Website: crate-barrel
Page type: gifting
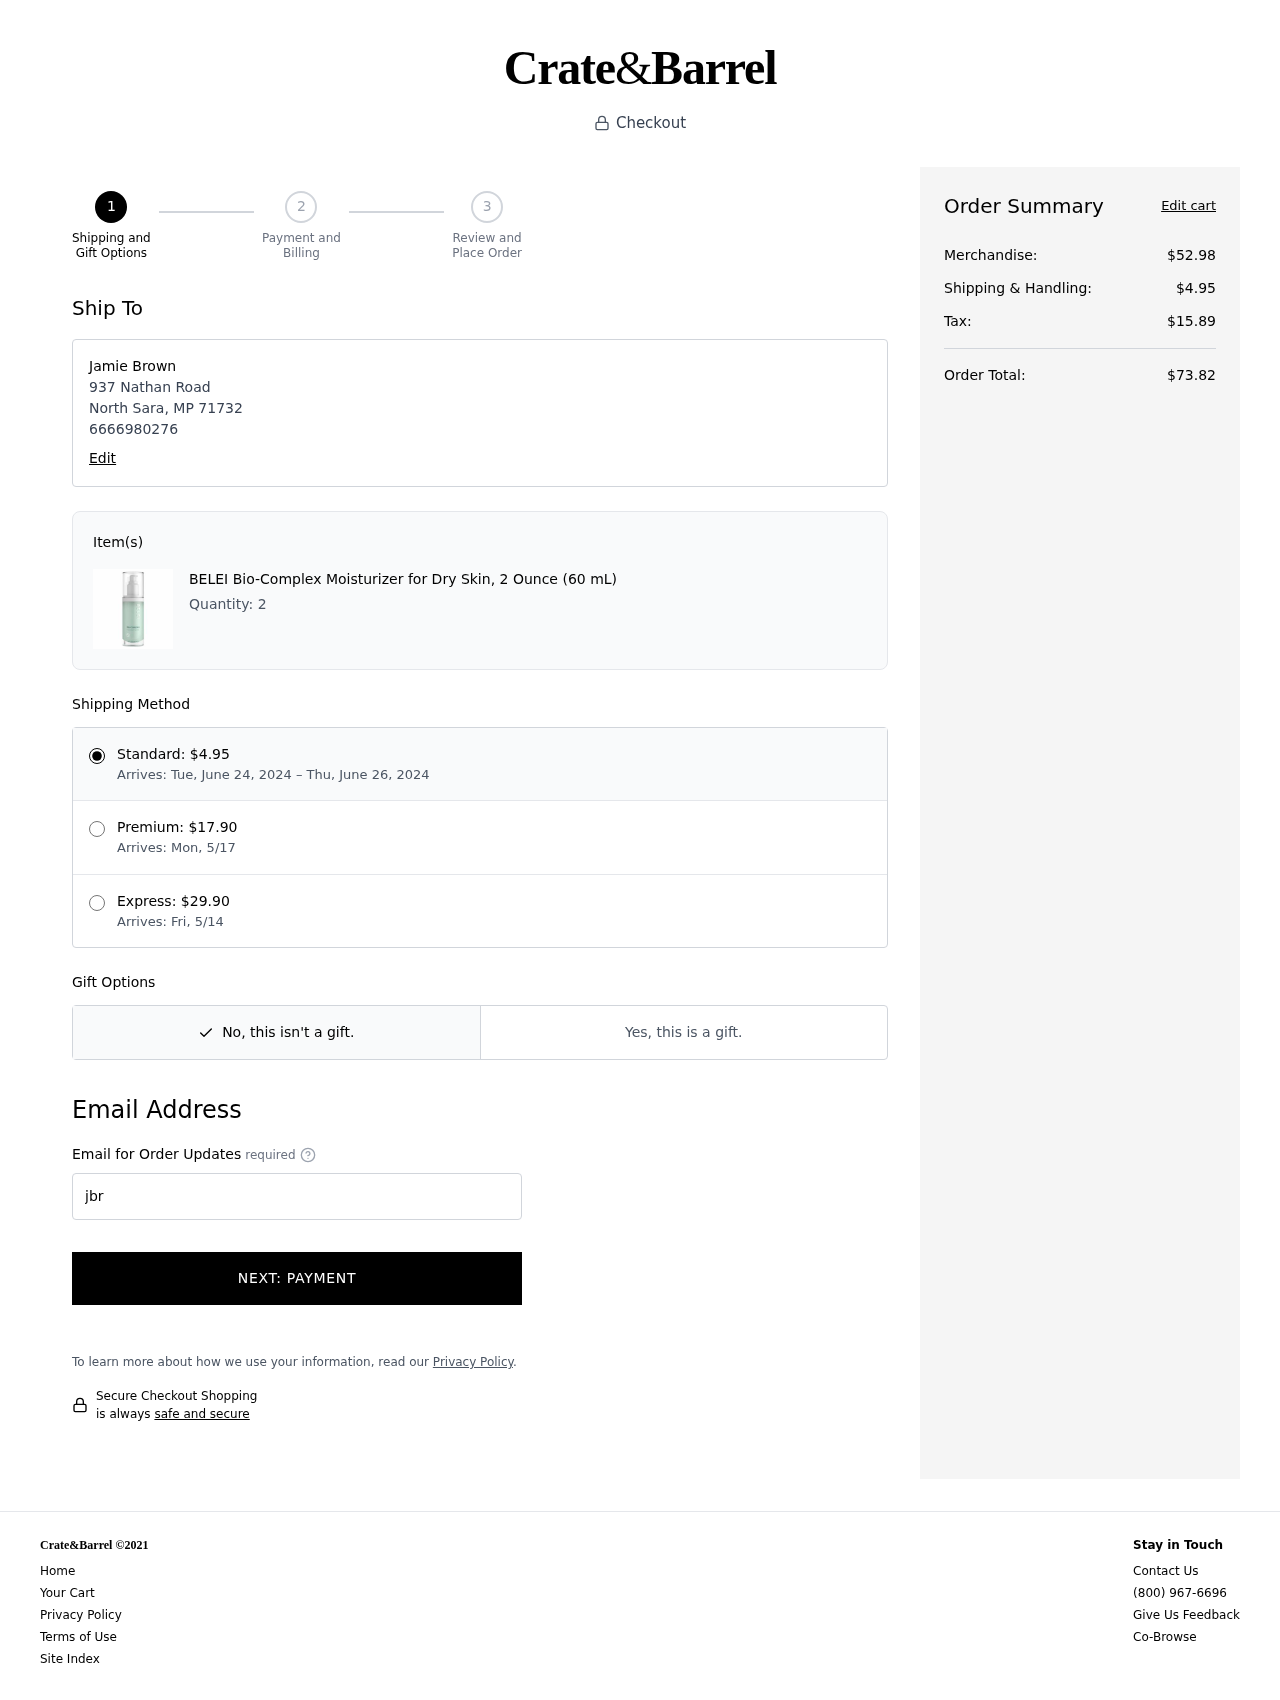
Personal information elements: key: PII_CITY
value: North Sara
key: PII_FULLNAME
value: Jamie Brown
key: PII_PHONE
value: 6666980276
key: PII_POSTCODE
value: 71732
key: PII_STATE_ABBR
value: MP
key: PII_STREET
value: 937 Nathan Road
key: PII_EMAIL
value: jbrown@hotmail.com
Product elements: key: PRODUCT1_NAME
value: BELEI Bio-Complex Moisturizer for Dry Skin, 2 Ounce (60 mL)
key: PRODUCT1_QUANTITY
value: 2
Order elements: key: ORDER_SHIPPING_DATE
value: June 24, 2024
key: ORDER_DELIVERY_DATE
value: June 26, 2024
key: ORDER_SUBTOTAL
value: $52.98
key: ORDER_SHIPPING_COST
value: $4.95
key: ORDER_TAX
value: $15.89
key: ORDER_TOTAL
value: $73.82